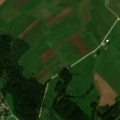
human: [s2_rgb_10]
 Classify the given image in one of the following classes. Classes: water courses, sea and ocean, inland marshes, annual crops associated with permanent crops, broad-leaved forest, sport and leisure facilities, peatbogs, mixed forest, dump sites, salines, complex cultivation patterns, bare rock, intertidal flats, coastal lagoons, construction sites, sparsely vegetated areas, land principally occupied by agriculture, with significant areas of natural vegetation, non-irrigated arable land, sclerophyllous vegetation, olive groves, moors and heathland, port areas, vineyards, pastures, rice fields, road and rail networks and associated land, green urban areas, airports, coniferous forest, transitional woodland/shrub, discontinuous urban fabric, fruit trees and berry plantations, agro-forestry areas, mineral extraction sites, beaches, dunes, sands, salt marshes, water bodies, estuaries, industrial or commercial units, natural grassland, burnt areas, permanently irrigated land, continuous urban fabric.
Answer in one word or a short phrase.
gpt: discontinuous urban fabric, non-irrigated arable land, complex cultivation patterns, land principally occupied by agriculture, with significant areas of natural vegetation, broad-leaved forest, mixed forest